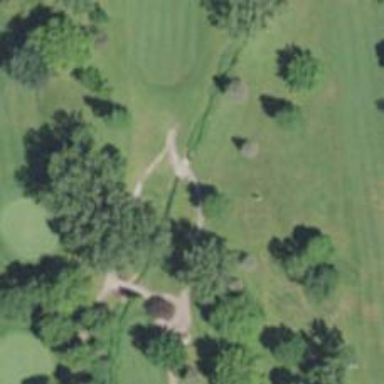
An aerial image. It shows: Path for golf carts.